Question:
I don't want this single letter 'e' to break to the next line. Instead, I want a single word.
Does anyone have an idea how to accomplish this?
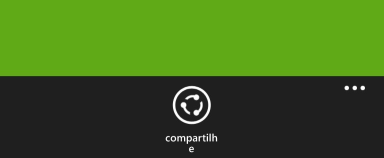
Answer: There is no way to change the max. length ( characters) of the 'ApplicationBarIconButton' description text.
More information: <URL>.